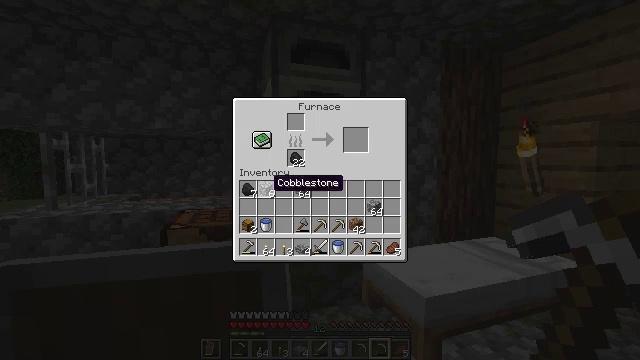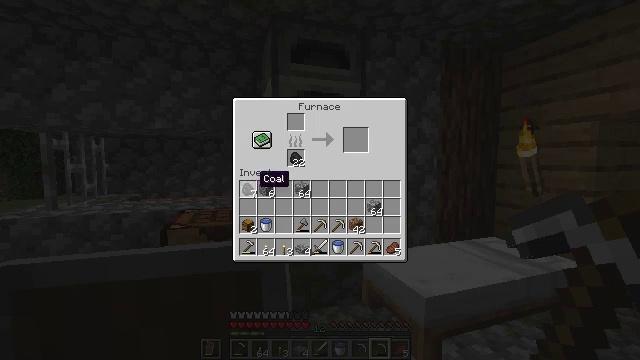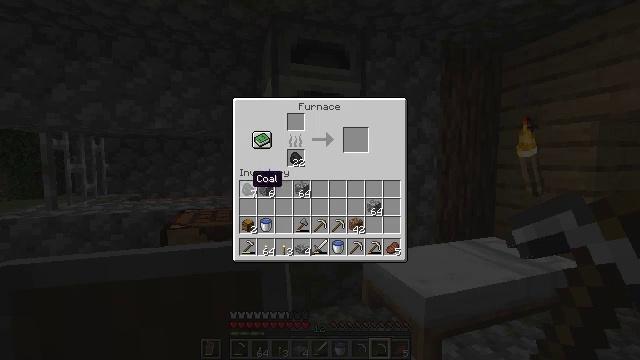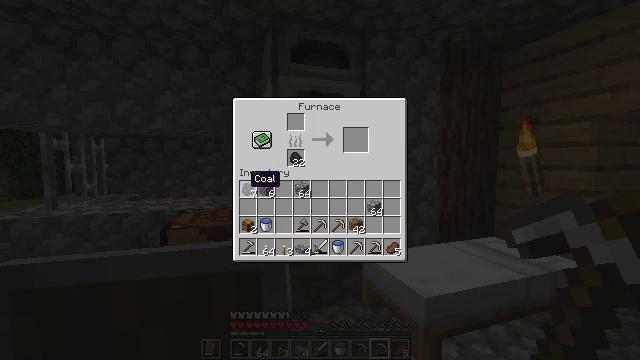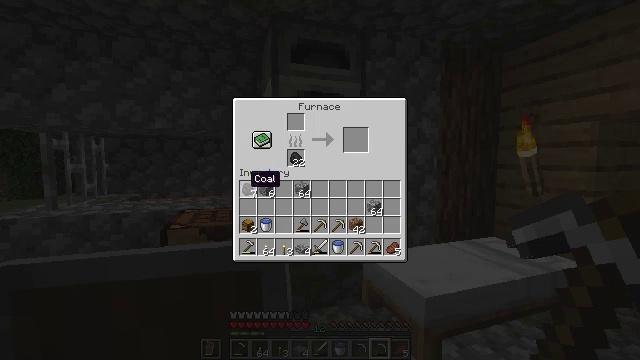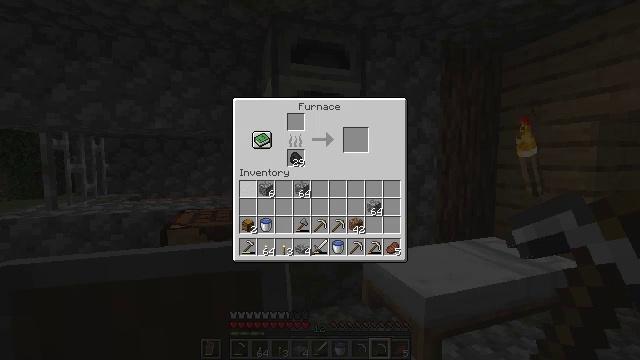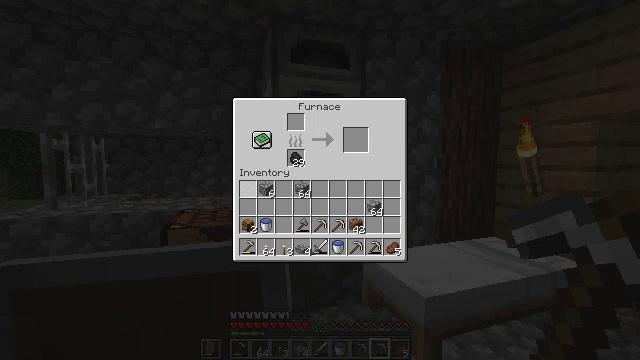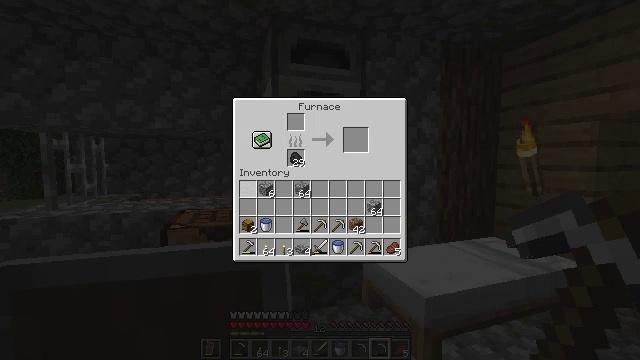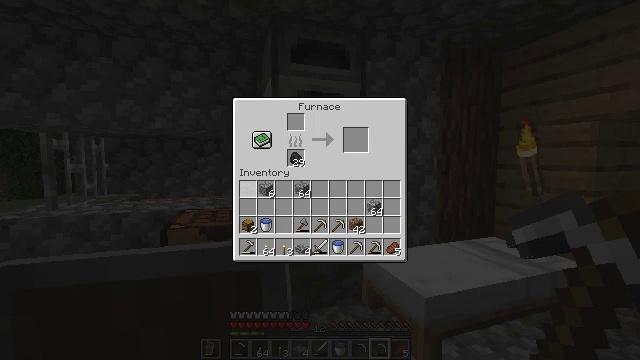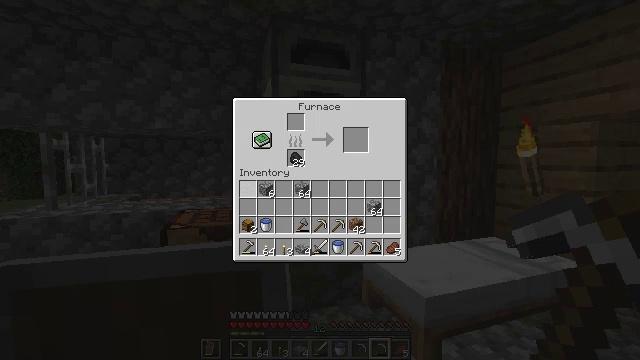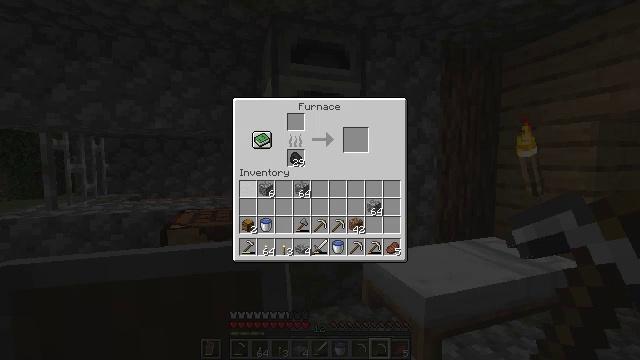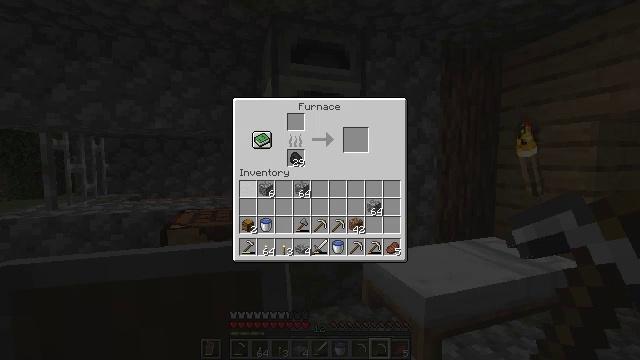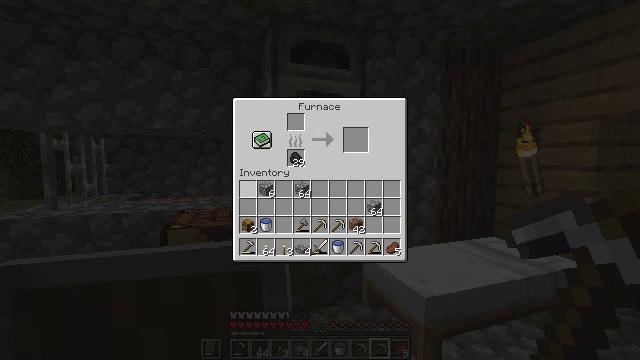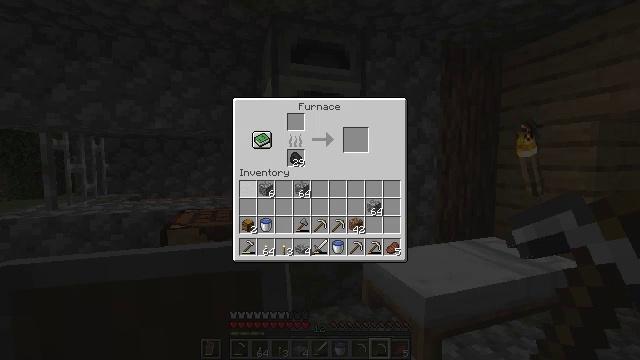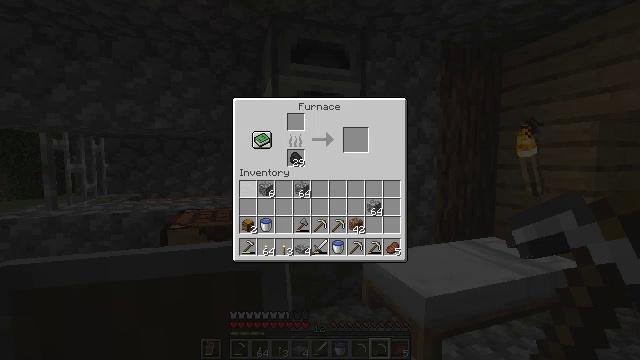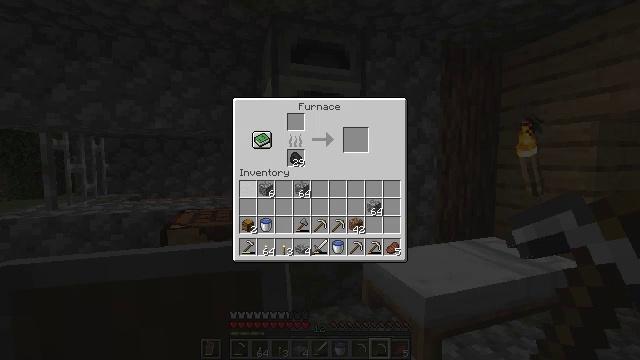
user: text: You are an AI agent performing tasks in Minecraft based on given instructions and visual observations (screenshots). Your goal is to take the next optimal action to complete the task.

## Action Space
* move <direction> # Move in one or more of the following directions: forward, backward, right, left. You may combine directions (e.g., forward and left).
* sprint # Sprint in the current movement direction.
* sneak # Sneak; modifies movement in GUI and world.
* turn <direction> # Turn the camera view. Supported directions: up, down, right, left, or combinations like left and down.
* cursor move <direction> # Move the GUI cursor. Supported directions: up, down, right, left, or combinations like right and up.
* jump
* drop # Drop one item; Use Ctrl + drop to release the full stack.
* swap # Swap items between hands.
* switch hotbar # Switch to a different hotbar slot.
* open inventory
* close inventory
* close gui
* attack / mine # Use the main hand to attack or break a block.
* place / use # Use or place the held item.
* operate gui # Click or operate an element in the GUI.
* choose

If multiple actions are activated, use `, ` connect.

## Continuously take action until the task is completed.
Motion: motion action
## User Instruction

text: Harvest potatoes.
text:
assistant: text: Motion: sneak, turn left
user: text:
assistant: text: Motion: sneak, turn left
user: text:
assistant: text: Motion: sneak
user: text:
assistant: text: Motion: sneak
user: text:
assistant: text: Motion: sneak, use / place
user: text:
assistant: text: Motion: sneak, use / place
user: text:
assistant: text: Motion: sneak, use / place
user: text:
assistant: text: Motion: sneak
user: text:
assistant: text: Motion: sneak
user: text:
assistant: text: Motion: sneak
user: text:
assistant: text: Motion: sneak
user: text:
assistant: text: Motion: sneak
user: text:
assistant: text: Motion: sneak
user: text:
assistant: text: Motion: sneak
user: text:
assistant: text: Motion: sneak
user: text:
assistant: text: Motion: sneak
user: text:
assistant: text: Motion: sneak
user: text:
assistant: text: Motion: sneak
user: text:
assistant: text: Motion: no_op
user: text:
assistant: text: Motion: no_op
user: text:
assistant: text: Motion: no_op
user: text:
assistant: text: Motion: close inventory
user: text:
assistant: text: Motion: close inventory
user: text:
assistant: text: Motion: turn right and down
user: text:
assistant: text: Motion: turn right and down
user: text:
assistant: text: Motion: turn right
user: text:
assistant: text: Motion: turn right
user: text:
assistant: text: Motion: turn right
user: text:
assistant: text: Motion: turn right
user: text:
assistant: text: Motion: turn right